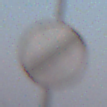
Verkehrszeichen: EndeSaemtlicherBegrenzungen
Umgebung: Outdoor, Nature
Tageszeit: SunriseSunset
Wetter: Clear
Licht: Natural
Jahreszeit: NotSpecified
Kontrast: LowContrast